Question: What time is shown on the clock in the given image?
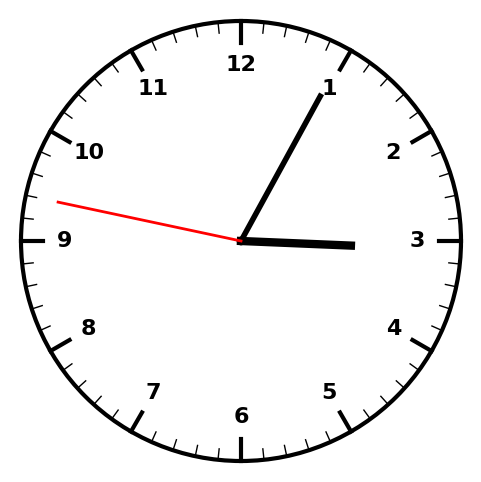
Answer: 03:04:47